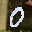
Label: 0